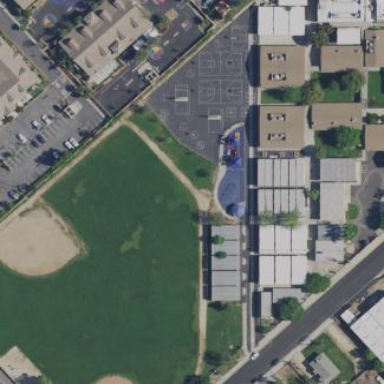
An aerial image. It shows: School.